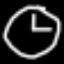
Label: clock